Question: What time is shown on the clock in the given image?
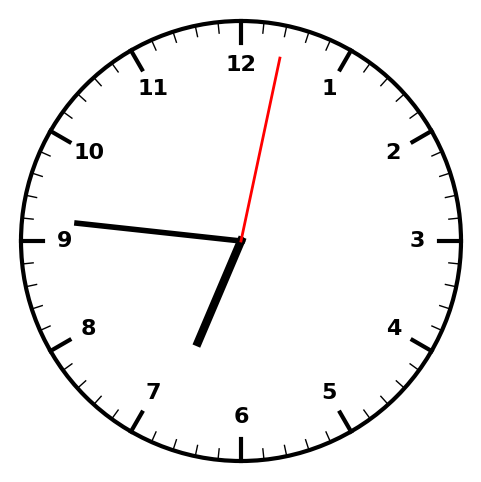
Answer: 06:46:02